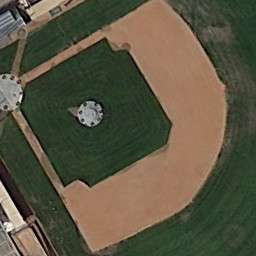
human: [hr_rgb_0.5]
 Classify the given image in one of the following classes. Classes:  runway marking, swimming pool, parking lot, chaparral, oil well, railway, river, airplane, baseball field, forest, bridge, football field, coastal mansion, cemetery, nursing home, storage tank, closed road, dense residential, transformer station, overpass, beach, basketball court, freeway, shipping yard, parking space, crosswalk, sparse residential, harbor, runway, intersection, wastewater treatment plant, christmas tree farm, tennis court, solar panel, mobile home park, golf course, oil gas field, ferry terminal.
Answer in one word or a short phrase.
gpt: baseball field